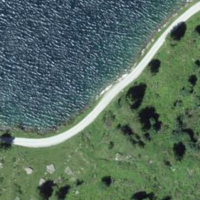
EUNIS habitat code: 31
Species observed at this site:
Motacilla alba
Podiceps cristatus